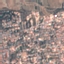
Label: Residential